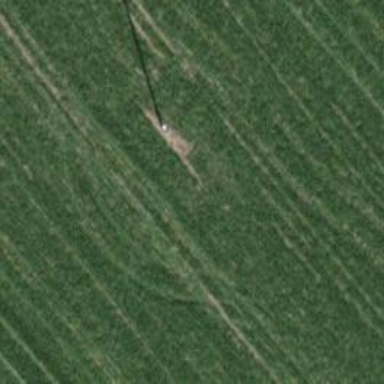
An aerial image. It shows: Minor power line.